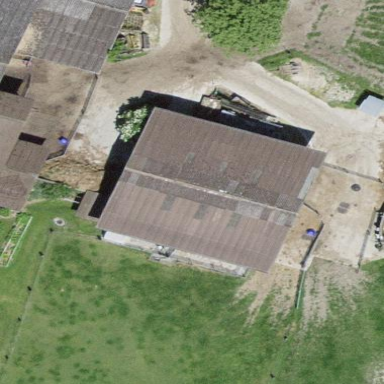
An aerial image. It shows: Farm auxiliary building.